Field crop: maize
Growth stage: 2
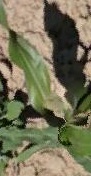
Species: maize